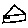
Label: house